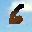
Label: 6